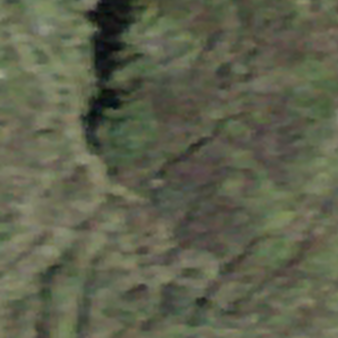
Label: other